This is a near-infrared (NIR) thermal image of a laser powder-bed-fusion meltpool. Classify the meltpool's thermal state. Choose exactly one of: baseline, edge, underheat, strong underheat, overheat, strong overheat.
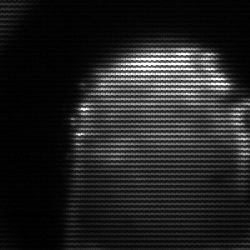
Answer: strong underheat